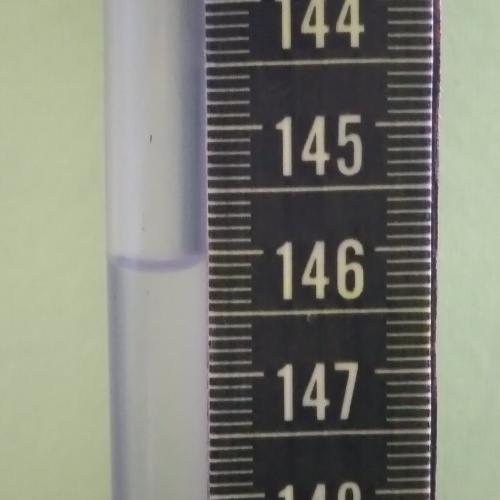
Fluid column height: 146.1 cm